Question: I have a 'TextView' where it contains a text, link and 'emailID', as shown in the 'ScreenShot':

I want to implement it such that when a user clicks on the link, it should open the browser and EmailId opens SendMail.
I can not opening the browser and send email, but I want to implement a 'click' functionality for only particular 'text', that is, 'Link' and 'EmailID' in that 'TextView', not for the entire 'TextView'.
Is this possible?
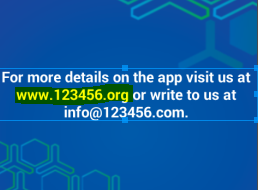
Answer: You should use built-in linkify. Read this tutorial, easy to understand:
<URL>
These post also may help you <URL>
and <URL>
'''
final String webAddress = "www.123456.org";
final String emailAddress = "info@123456.com";
TextView text = (TextView)findViewById(R.id.textview);
Spannable span = Spannable.Factory.getInstance().newSpannable("For more details on the app visit us at " + webAddress + " or write to us at " + emailAddress);
ClickableSpan webClickSpan = new ClickableSpan() {
@Override
public void onClick(View v) {
Uri uriUrl = Uri.parse("http://" + webAddress);
Intent launchBrowser = new Intent(Intent.ACTION_VIEW, uriUrl);
startActivity(launchBrowser);
} };
ClickableSpan emailClickSpan = new ClickableSpan() {
@Override
public void onClick(View v) {
Intent intent = new Intent(Intent.ACTION_SEND);
intent.setType("message/rfc822");
intent.putExtra(Intent.EXTRA_EMAIL, new String[]{emailAddress});
intent.putExtra(Intent.EXTRA_SUBJECT, "Subject");
intent.putExtra(Intent.EXTRA_TEXT, "email body.");
startActivity(Intent.createChooser(intent, "Send Email"));
} };
span.setSpan(webClickSpan, 40, 40 + webAddress.length(), Spanned.SPAN_EXCLUSIVE_EXCLUSIVE);
span.setSpan(emailClickSpan, 73, span.length(), Spanned.SPAN_EXCLUSIVE_EXCLUSIVE);
text.setText(span);
text.setMovementMethod(LinkMovementMethod.getInstance());
'''